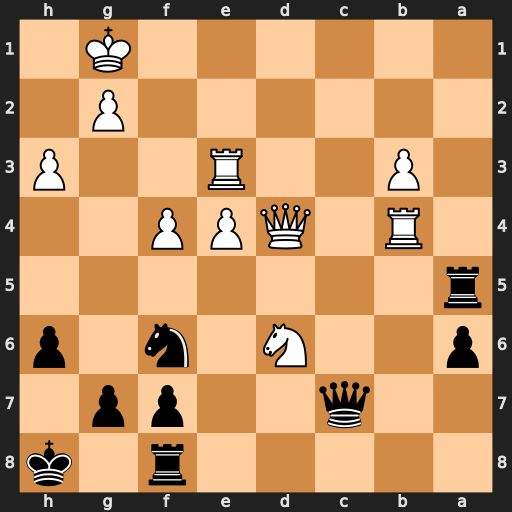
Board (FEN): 5r1k/2q2pp1/p2N1n1p/r7/1R1QPP2/1P2R2P/6P1/6K1
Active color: b
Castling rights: -
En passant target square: -
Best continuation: Qc1+ Kh2 Ra1